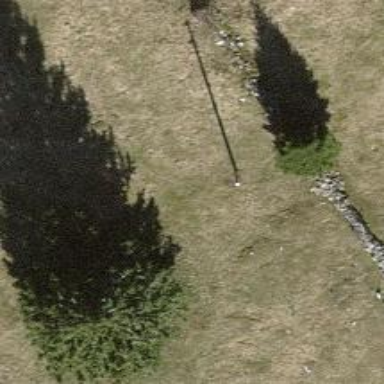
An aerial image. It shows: Power line in the image.